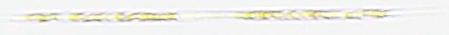
Label: Rhizosolenia